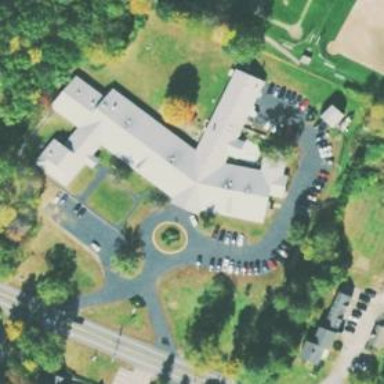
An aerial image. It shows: Nursing home.